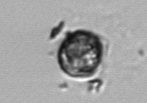
Label: Dinophyceae